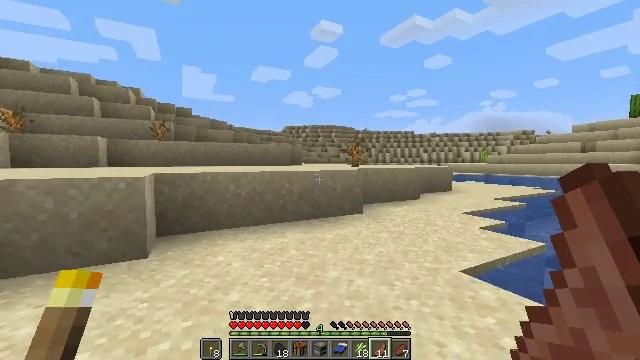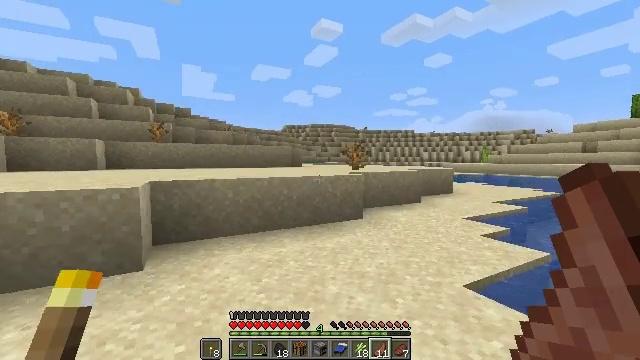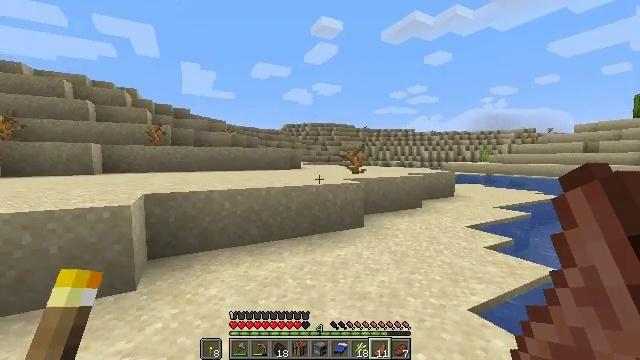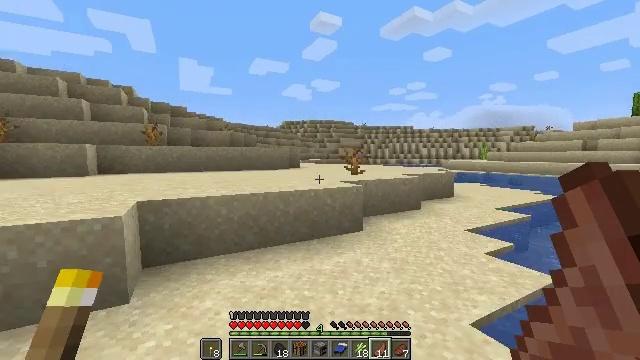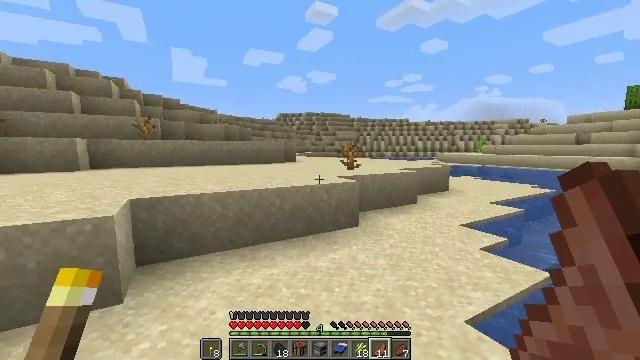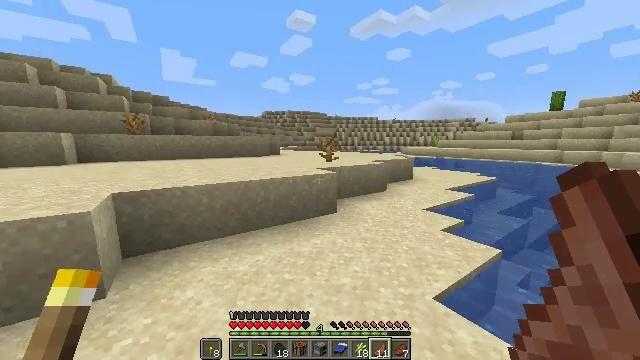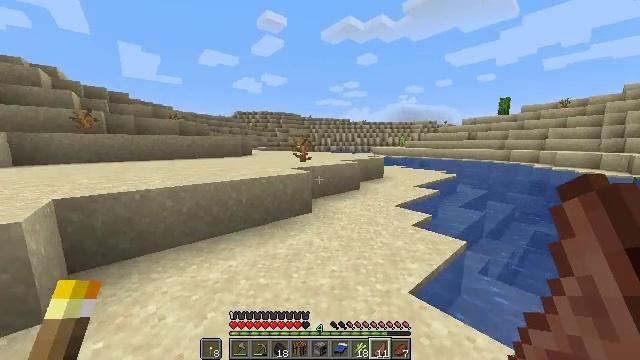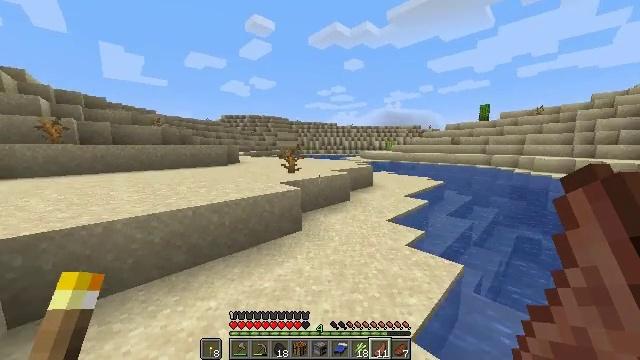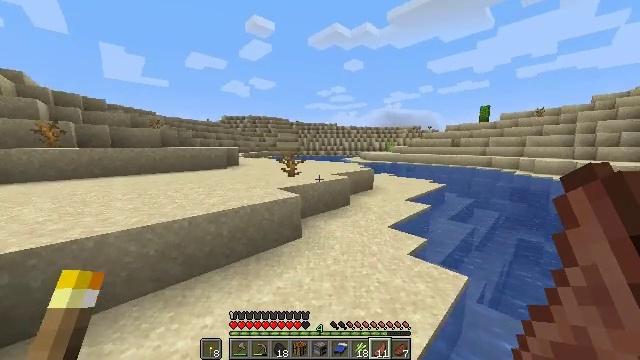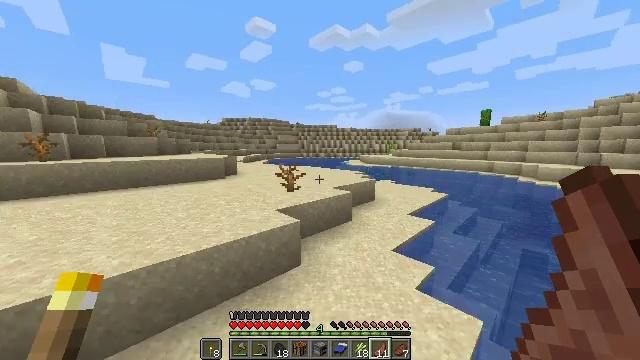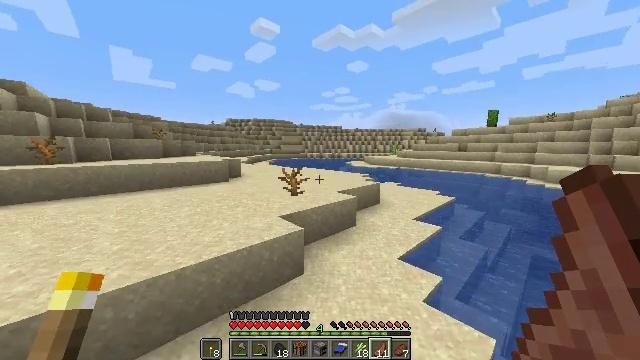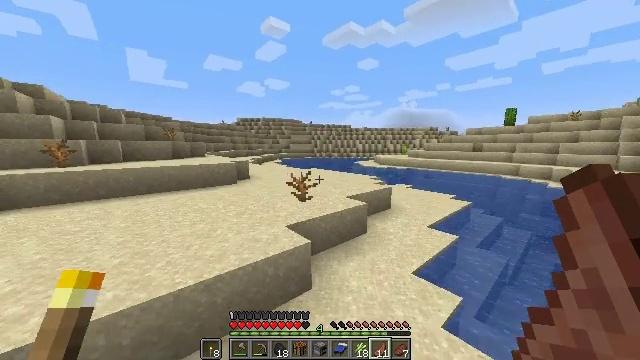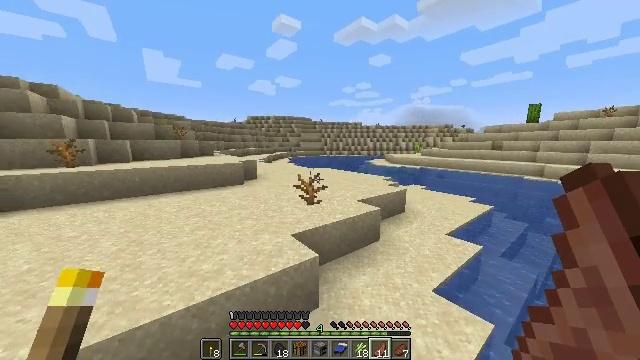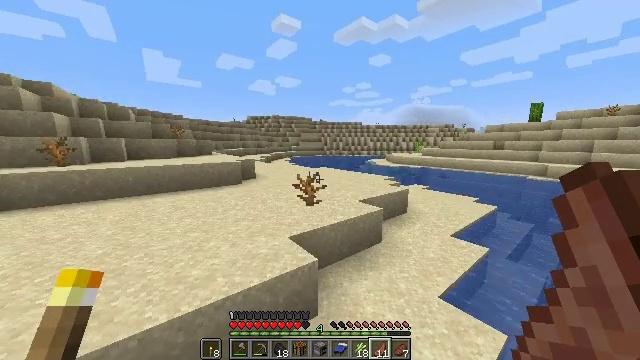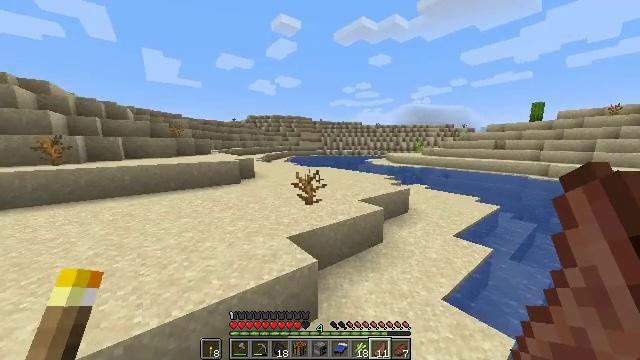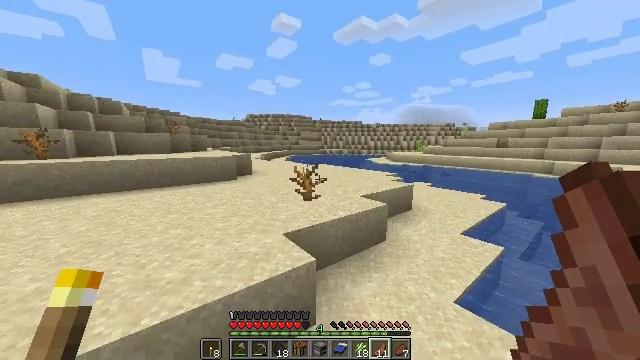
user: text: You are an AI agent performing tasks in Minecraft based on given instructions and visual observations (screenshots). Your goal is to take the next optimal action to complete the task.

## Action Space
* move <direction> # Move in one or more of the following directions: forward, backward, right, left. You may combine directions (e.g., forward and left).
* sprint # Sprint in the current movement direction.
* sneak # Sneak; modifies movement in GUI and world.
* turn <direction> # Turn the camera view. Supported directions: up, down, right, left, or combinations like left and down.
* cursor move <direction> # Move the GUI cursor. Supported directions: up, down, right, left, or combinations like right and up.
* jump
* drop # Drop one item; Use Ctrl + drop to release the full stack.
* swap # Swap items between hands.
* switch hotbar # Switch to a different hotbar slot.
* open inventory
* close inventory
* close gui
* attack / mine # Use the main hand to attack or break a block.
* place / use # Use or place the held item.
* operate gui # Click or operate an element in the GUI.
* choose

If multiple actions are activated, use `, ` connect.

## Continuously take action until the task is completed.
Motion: motion action
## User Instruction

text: Break the dead bush for sticks.
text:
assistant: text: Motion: move forward, sprint, jump
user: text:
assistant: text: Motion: move forward, sprint, jump
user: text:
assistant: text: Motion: move forward, sprint, jump
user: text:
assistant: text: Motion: move forward, sprint, turn down, jump
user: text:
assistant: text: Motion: move forward, sprint, turn right and down, jump
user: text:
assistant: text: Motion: move forward, sprint, turn right, jump
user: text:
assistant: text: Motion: move forward, sprint, turn right, jump
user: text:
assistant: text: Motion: move forward, sprint, jump
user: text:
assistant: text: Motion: move forward, sprint, jump
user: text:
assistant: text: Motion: move forward, sprint, turn left, jump
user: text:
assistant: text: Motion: move forward, turn left, jump
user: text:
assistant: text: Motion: move forward, turn left, jump
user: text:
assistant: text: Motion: move forward, jump
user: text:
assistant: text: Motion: move forward, sprint, jump
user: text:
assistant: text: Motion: move forward, sprint, jump
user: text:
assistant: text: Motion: move forward, sprint, jump
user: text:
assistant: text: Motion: move forward, sprint, jump
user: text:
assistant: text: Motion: move forward, sprint, turn down, jump
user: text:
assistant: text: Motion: move forward, sprint, turn down, jump
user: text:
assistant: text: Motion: move forward, sprint, turn left and down, attack / mine, jump
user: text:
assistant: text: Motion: move forward, sprint, turn left and down, attack / mine, jump
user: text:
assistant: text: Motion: move forward, sprint, attack / mine, jump
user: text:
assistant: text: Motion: move forward, sprint, jump
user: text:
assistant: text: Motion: move forward, sprint, turn left and down, attack / mine, jump
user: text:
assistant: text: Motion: move forward, sprint, turn left and down, attack / mine, jump
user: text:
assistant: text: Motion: sprint, attack / mine, jump